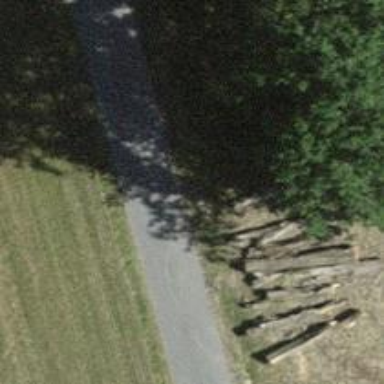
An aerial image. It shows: Bench for seating.